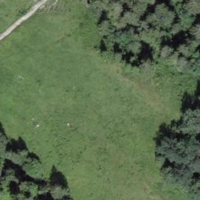
EUNIS habitat code: 25
Species observed at this site:
Lophophanes cristatus